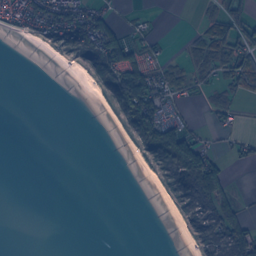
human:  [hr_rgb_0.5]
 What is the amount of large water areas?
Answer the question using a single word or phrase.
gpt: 2

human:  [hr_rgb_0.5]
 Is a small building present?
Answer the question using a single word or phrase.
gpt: yes

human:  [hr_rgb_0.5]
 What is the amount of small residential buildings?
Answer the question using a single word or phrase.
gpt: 1233

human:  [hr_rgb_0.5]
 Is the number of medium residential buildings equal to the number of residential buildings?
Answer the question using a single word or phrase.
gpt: no

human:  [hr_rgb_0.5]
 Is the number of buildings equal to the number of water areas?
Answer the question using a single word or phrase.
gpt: no

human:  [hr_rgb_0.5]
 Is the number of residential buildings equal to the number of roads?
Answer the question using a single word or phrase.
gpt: no

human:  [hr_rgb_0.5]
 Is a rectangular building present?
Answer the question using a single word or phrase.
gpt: yes

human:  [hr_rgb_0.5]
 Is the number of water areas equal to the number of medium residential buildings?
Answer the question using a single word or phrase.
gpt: no

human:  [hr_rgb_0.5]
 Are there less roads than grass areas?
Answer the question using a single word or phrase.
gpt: no

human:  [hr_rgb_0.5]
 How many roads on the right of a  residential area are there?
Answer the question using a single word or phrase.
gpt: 344

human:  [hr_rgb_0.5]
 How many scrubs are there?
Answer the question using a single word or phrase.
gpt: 20

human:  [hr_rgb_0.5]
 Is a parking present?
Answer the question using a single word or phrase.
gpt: yes

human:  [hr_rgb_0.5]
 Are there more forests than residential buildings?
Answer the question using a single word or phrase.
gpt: no

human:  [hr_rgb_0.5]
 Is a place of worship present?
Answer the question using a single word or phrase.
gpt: yes

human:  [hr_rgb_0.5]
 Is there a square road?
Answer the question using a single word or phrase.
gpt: no

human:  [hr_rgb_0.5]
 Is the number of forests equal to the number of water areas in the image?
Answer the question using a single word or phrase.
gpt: no

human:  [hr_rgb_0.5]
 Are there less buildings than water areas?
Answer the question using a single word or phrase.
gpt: no

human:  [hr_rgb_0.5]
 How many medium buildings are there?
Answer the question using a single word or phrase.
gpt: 0

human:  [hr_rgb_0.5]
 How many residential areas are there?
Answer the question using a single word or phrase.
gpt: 4

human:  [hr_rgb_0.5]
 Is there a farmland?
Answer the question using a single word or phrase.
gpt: yes

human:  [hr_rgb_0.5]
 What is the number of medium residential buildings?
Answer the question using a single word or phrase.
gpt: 0

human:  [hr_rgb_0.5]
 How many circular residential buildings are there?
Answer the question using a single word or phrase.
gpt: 0

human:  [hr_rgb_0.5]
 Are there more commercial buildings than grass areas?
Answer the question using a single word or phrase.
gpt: no

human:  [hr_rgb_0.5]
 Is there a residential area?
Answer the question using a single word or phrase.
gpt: yes

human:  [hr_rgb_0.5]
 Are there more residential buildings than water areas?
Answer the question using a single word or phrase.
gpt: yes

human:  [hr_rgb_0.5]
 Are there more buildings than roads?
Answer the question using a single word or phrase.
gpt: yes

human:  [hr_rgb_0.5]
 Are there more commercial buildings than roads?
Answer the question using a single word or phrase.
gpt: no

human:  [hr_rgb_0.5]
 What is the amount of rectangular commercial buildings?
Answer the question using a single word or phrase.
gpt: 10

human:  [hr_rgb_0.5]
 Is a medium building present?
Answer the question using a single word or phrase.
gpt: no

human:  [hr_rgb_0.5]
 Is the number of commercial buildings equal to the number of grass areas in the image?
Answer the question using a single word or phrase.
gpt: no

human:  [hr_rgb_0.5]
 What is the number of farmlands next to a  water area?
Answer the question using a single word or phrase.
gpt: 21

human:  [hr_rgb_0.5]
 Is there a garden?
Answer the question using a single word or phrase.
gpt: yes

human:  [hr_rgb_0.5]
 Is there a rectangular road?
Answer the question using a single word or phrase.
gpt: no

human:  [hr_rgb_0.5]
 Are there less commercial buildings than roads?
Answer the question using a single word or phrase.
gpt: yes

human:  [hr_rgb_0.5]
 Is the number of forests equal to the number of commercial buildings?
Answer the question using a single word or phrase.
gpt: no

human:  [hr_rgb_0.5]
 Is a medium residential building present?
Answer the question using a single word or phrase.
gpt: no